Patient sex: M
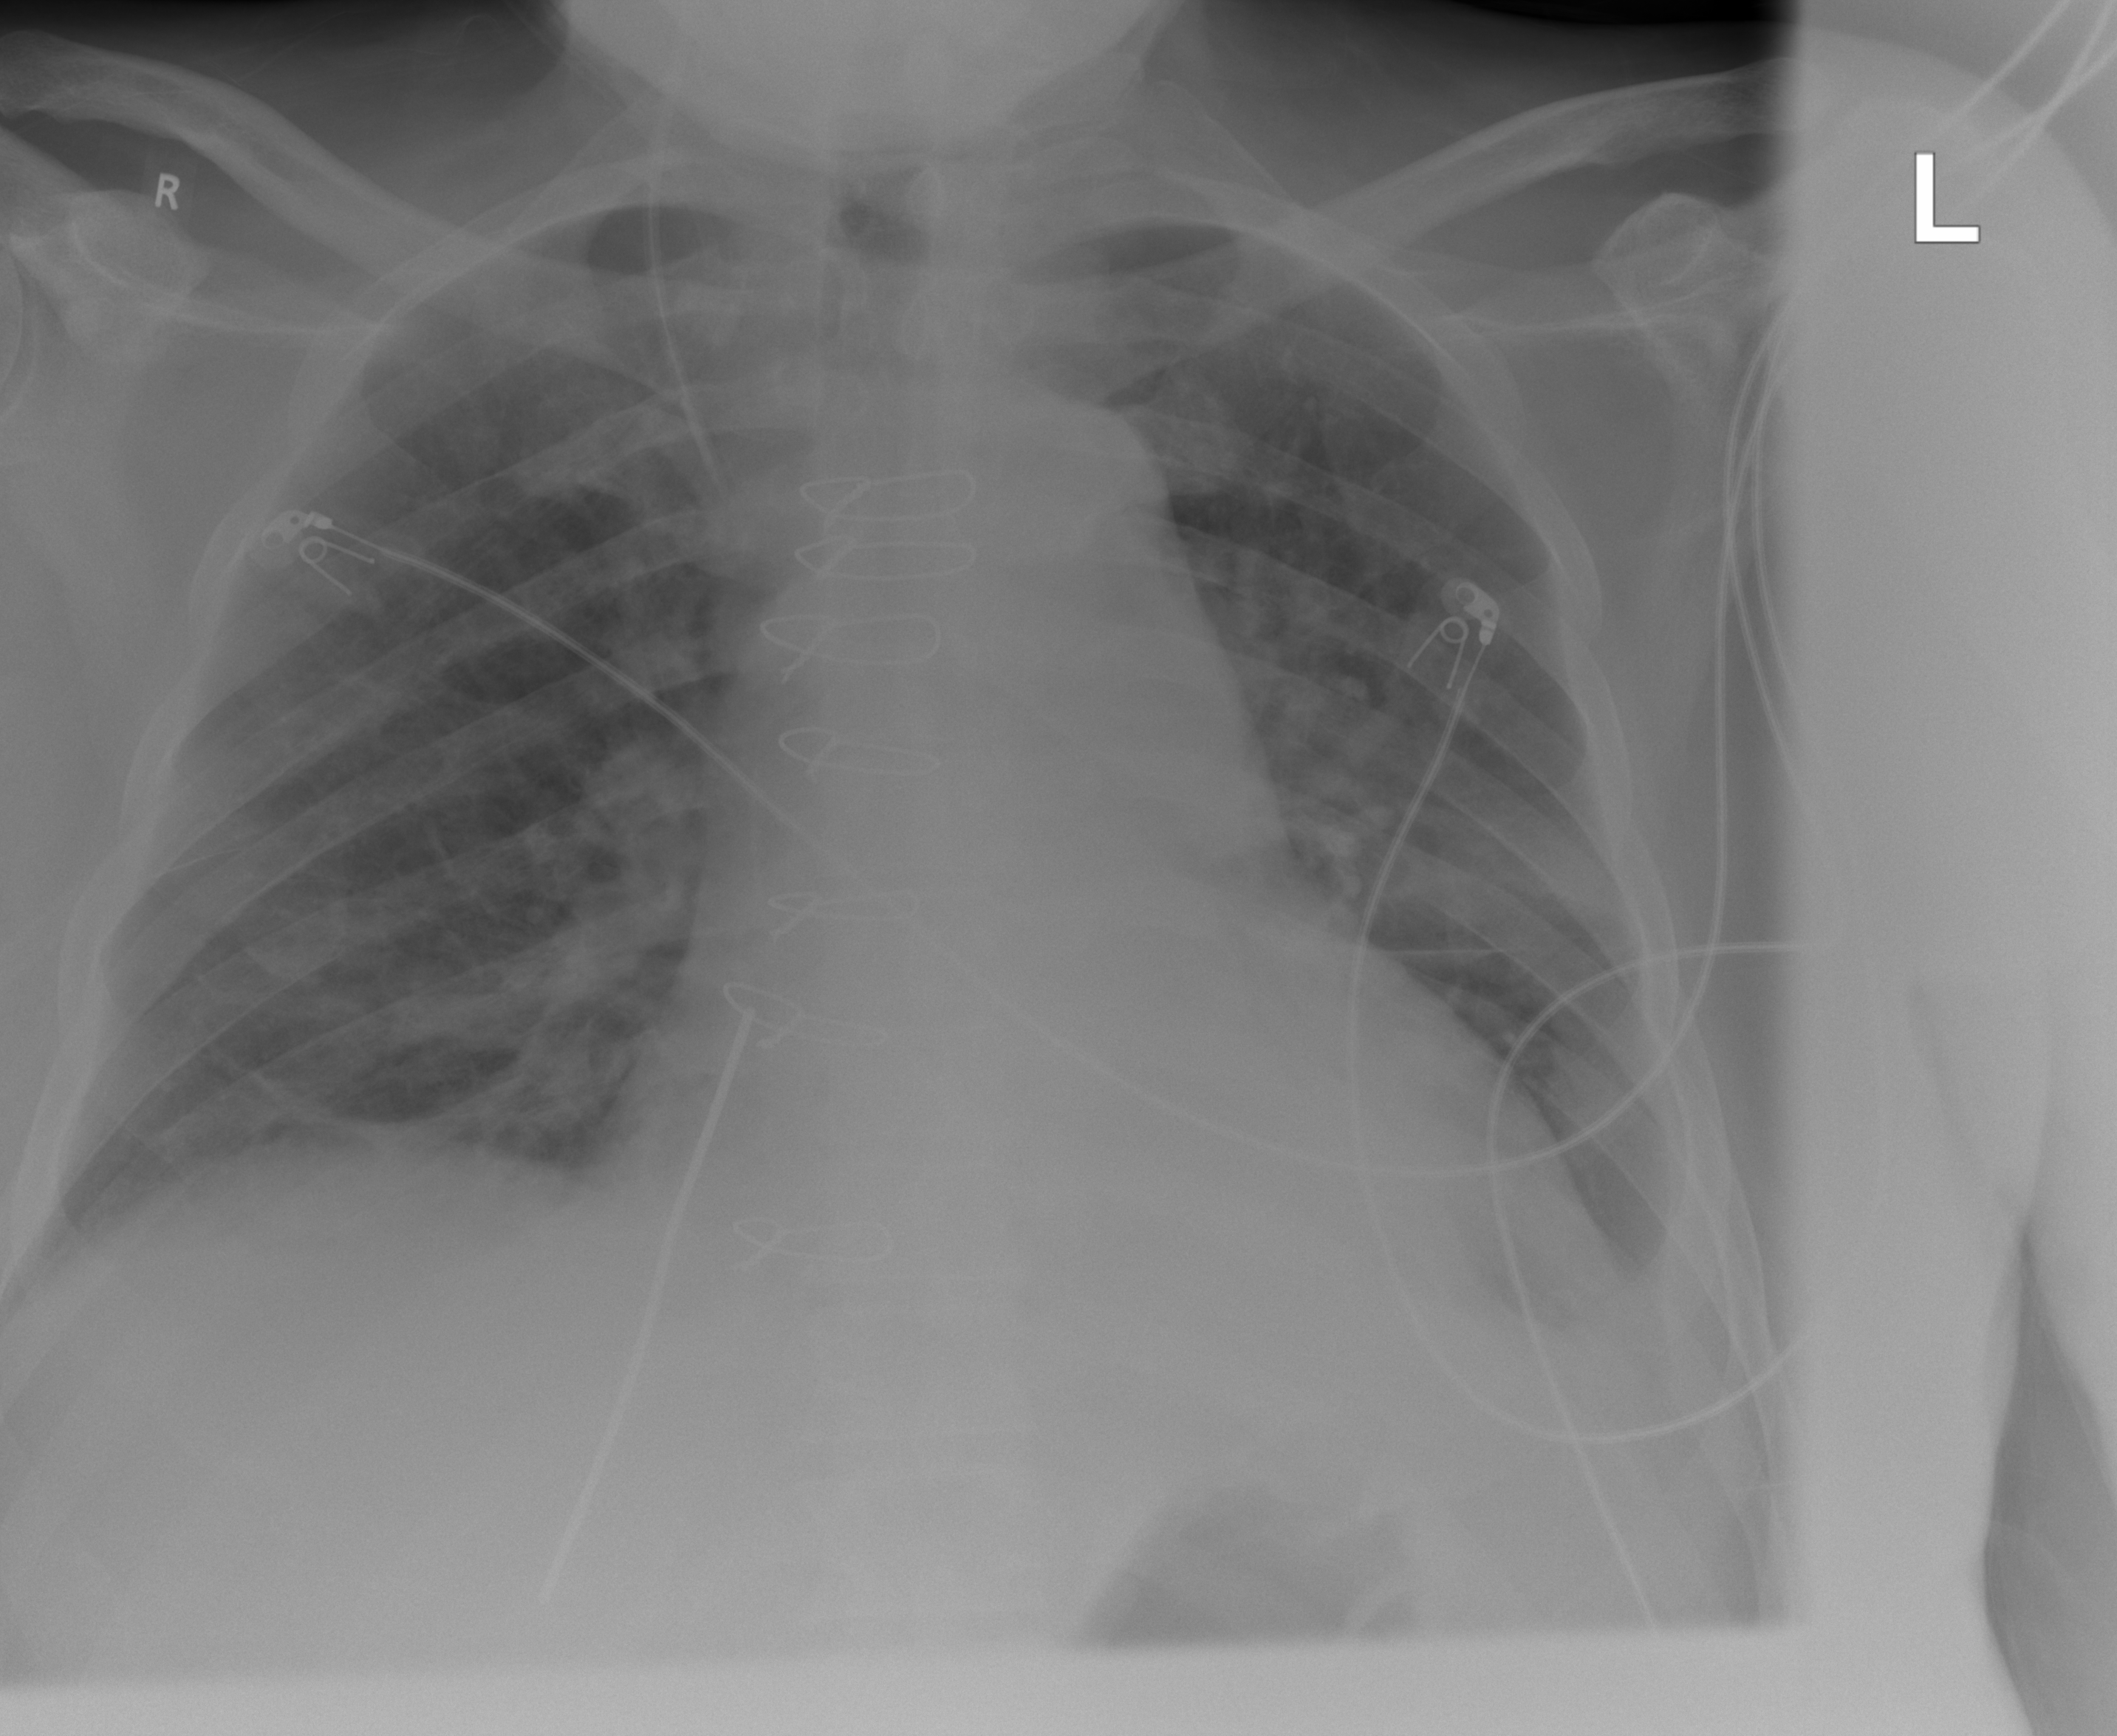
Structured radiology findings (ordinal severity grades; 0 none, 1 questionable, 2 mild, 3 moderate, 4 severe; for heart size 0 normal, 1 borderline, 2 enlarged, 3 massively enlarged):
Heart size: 2
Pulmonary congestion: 2
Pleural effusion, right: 2
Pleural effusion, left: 0
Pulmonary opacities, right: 0
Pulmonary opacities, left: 0
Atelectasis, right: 2
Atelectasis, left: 2